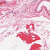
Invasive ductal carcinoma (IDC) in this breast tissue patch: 0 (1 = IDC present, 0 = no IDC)